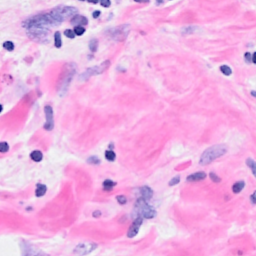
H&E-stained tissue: Breast